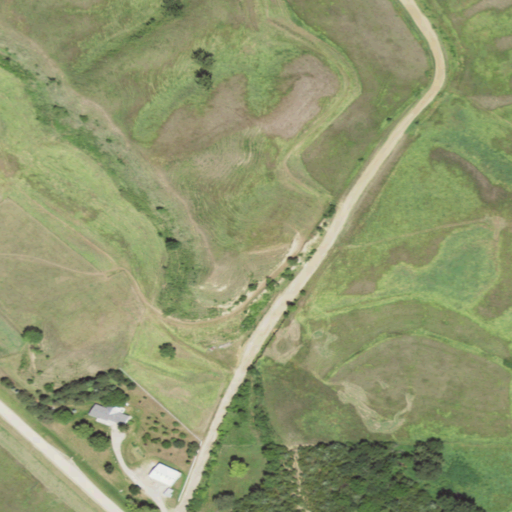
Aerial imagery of mountain in Iowa named Durr Hill containing pasture, grassland, low intensity development, shrub, open development, medium intensity development, and evergreen forest